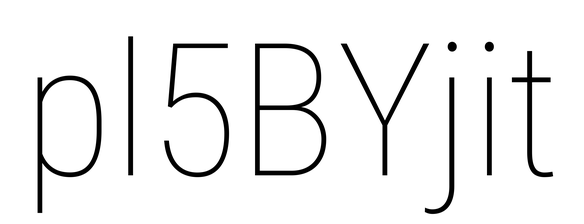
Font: Roboto_Condensed_Thin